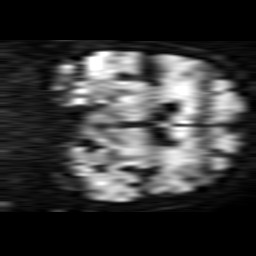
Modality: TRACE
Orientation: coronal
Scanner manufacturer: philips
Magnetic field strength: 1.5 T
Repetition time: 4.576 s
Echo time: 0.07843 s